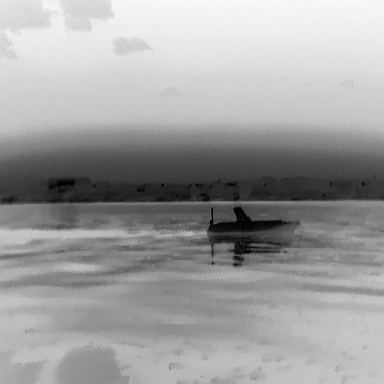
There is a canoe in the infrared image.